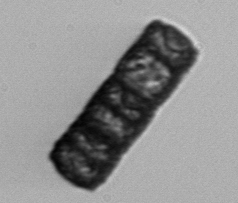
Label: Paralia_sulcata